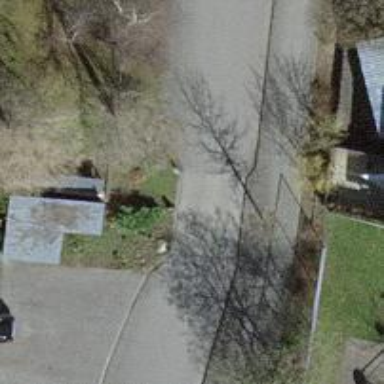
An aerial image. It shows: Bollard.